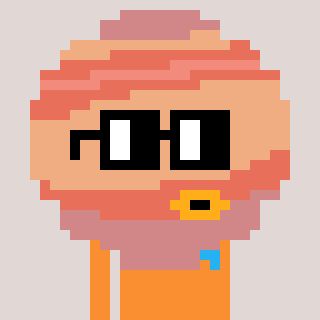
a pixel art character with square black glasses, a jupiter-shaped head and a orange-colored body on a warm background